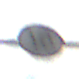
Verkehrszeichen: EndeGeschwindigkeit10
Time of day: MorningAfternoon
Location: Outdoor (Nature)
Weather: PartlyCloudy
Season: Autumn
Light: Natural